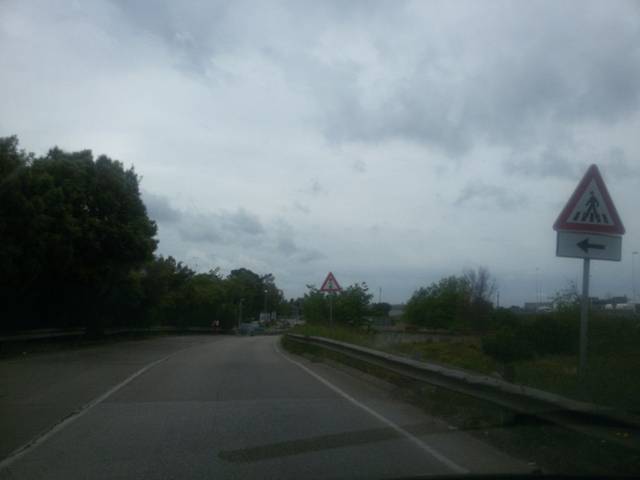
Region: Italy
Coordinates: 40.63, 17.919